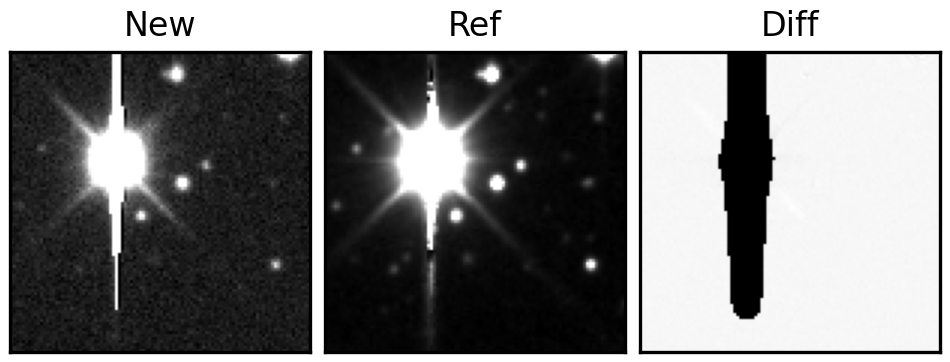
Label: bogus